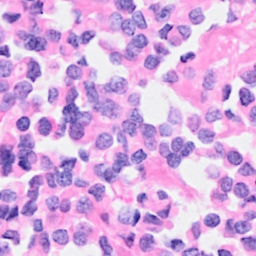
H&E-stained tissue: Breast